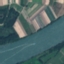
Land use / land cover: River